The image folds the raw vibration samples of a bearing signal into a 2-D grayscale square (signal-to-image encoding). Classify the bearing condition as one of: normal, inner_race, outer_race, ball.
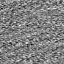
Answer: normal